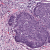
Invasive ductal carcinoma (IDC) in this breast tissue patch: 0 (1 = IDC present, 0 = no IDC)